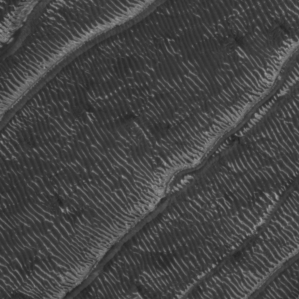
Label: frost